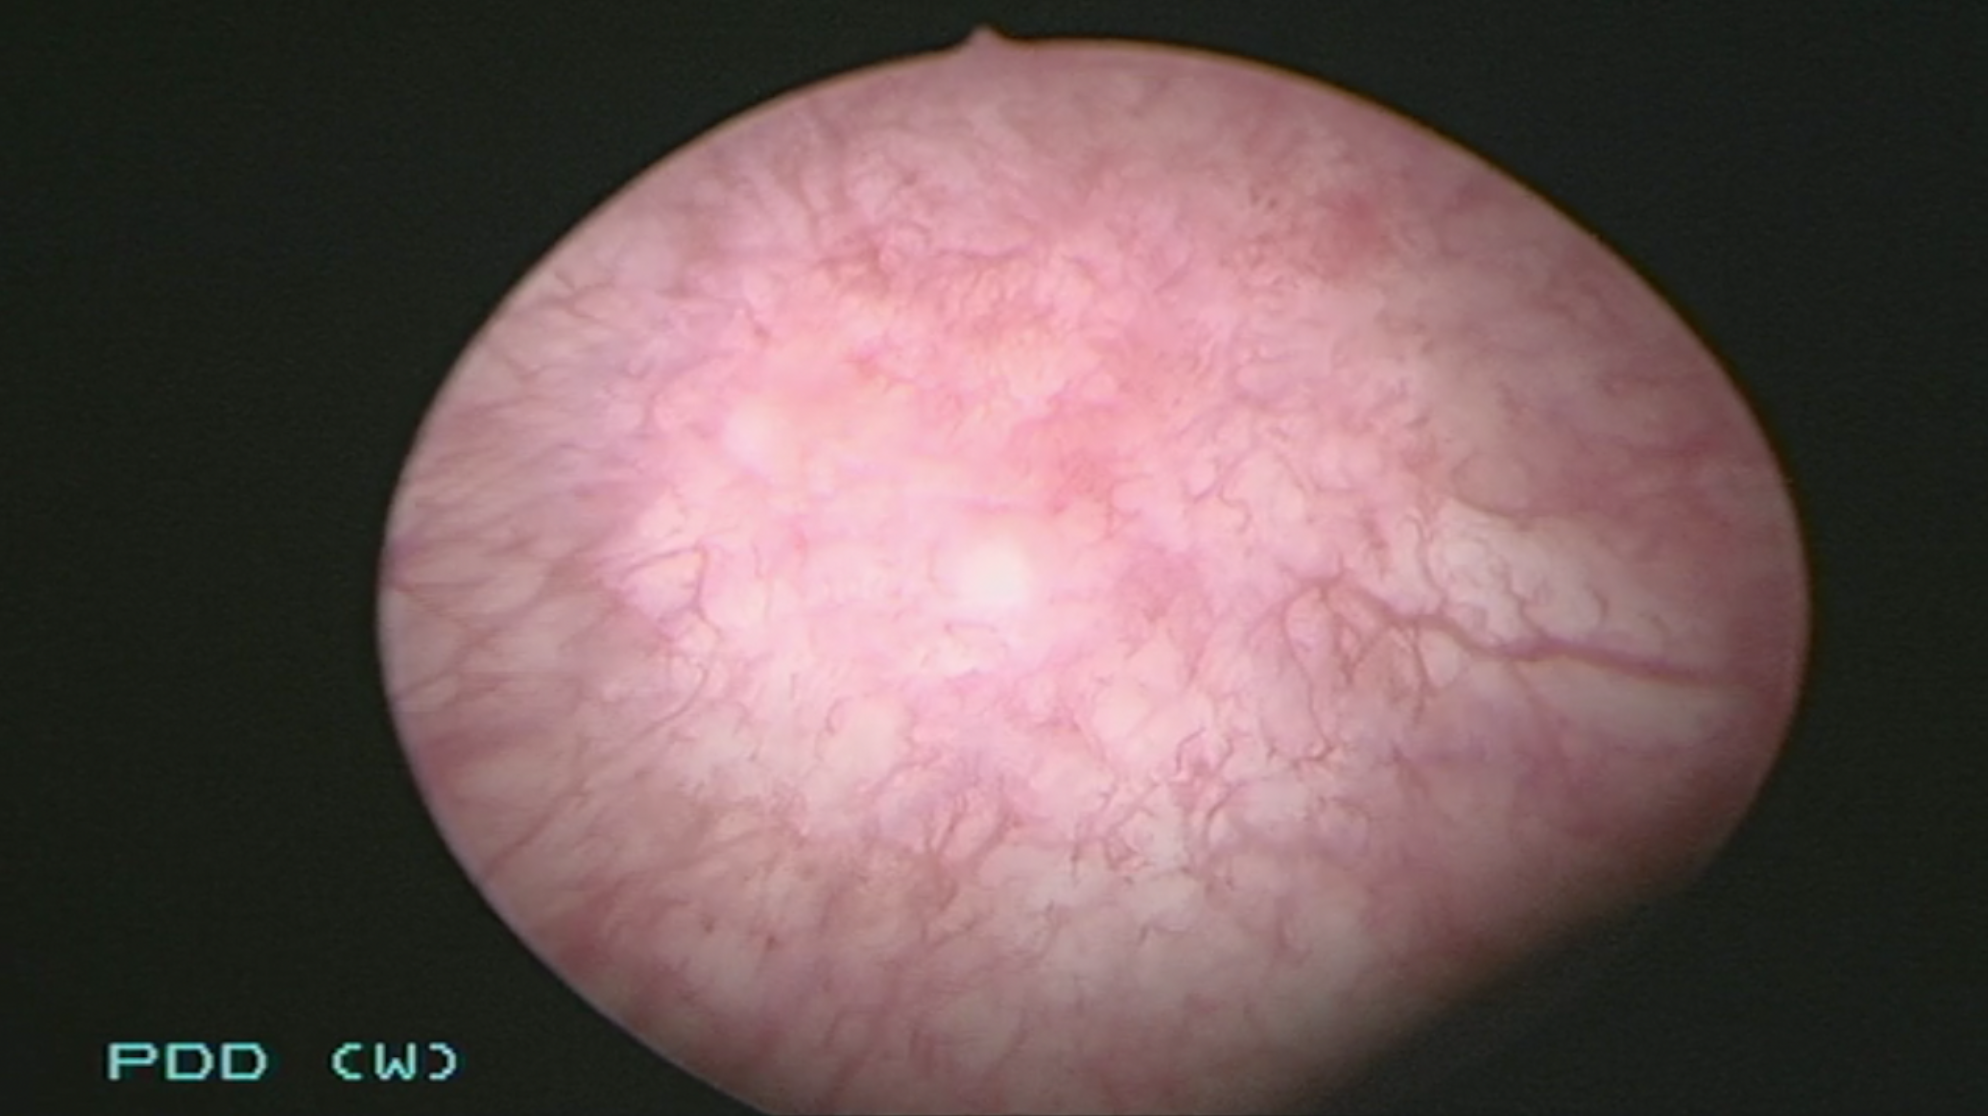
Modality: WLC
Class: Malignant
Subclass: CIS
Lesion: L1
Stage: Tis
Morphology: Non-papillary
Bladder cancer association: Yes